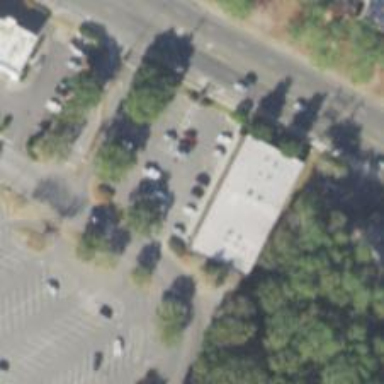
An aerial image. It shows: Parking space.